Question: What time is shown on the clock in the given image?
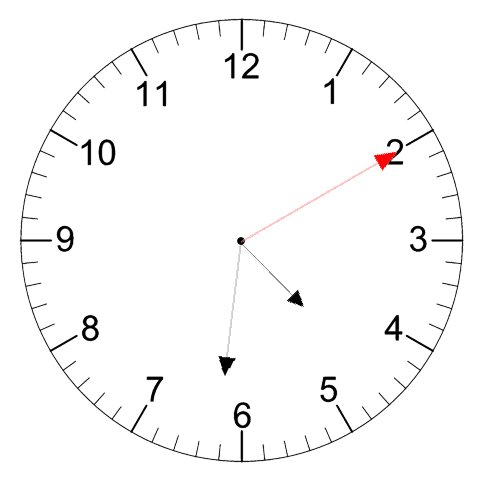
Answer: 04:31:10